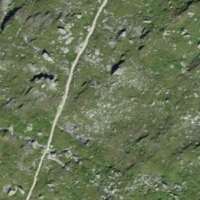
EUNIS habitat code: 26
Species observed at this site:
Silene acaulis